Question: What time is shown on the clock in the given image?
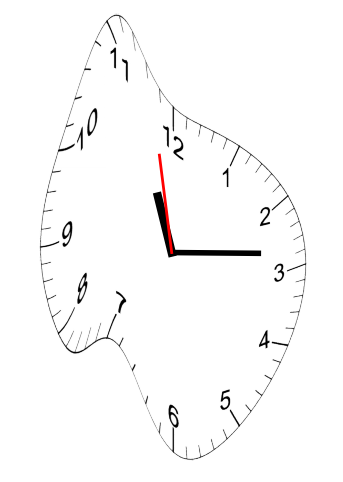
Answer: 11:13:58